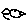
Label: bird